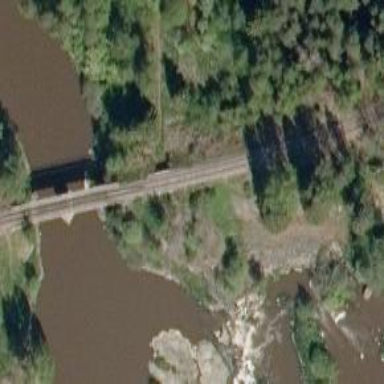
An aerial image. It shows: Preserved rail track with class designation.